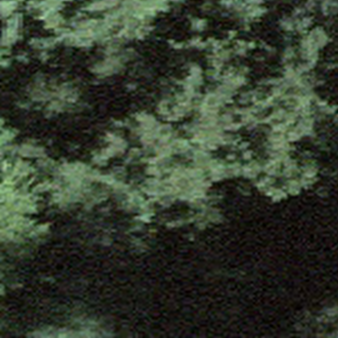
Label: other